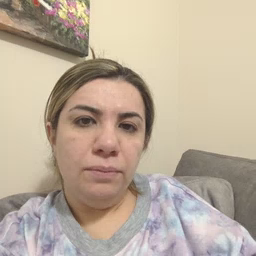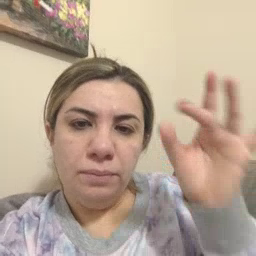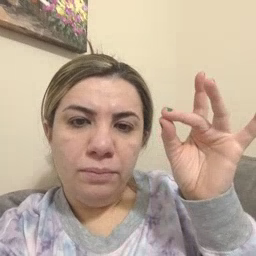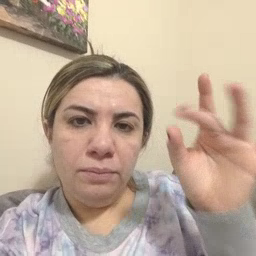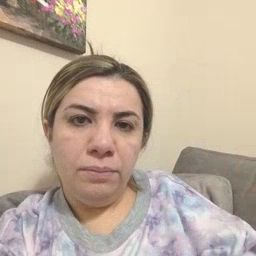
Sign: sticky